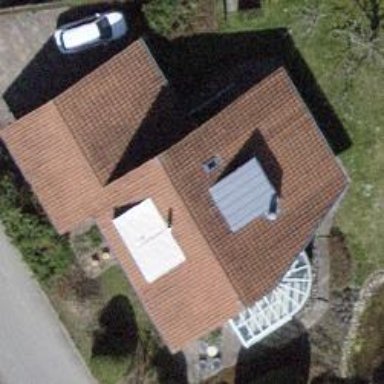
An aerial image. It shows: Simple house.